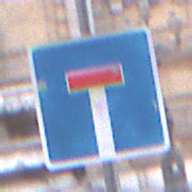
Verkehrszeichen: Sackgasse
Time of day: SunriseSunset
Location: Outdoor (Urban)
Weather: PartlyCloudy
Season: NotSpecified
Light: Natural